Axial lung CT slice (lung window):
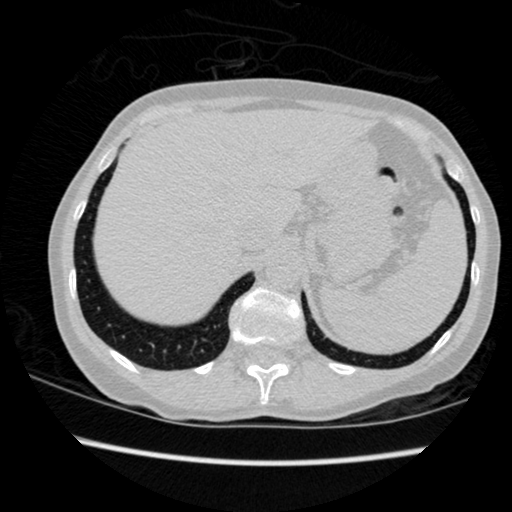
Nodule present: no